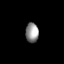
Tissue: lung
Cell type: Endothelial cells
Senescence score: 0.5596
Nuclear area (px): 251
Mean DAPI intensity: 145.92